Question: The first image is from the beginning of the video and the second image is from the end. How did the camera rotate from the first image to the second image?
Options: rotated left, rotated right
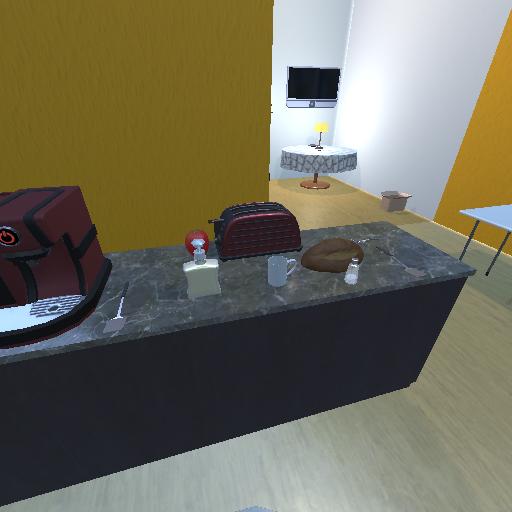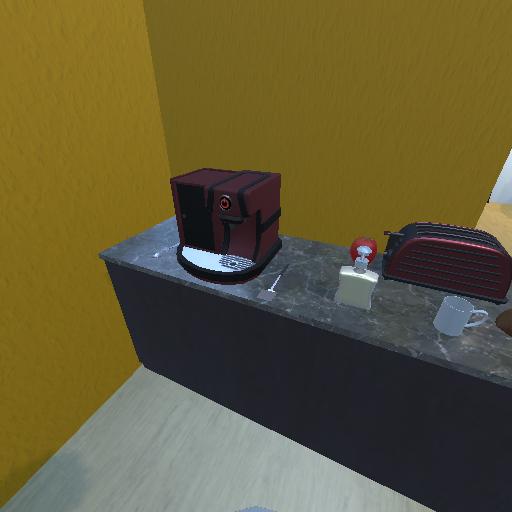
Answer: rotated left